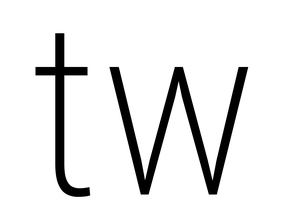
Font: Roboto_Condensed_ExtraLight